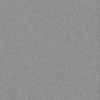
Label: dusty